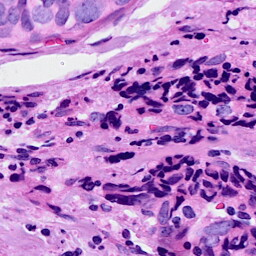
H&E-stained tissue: Breast